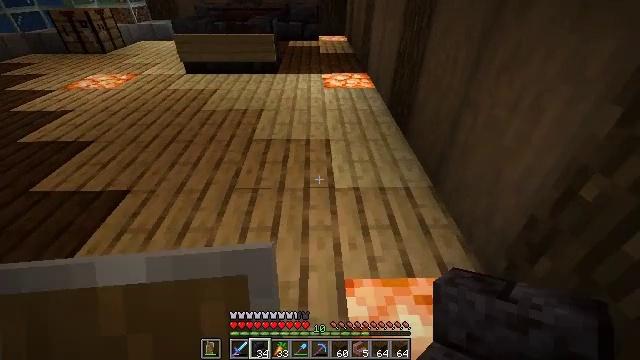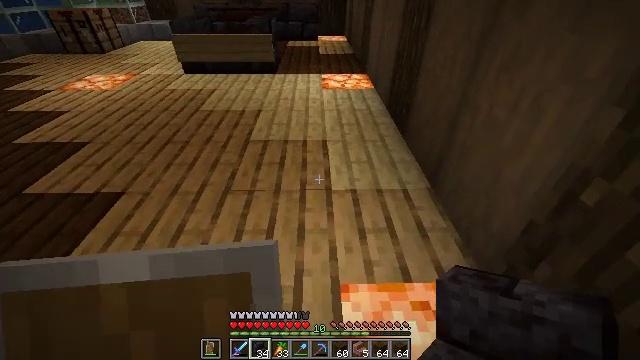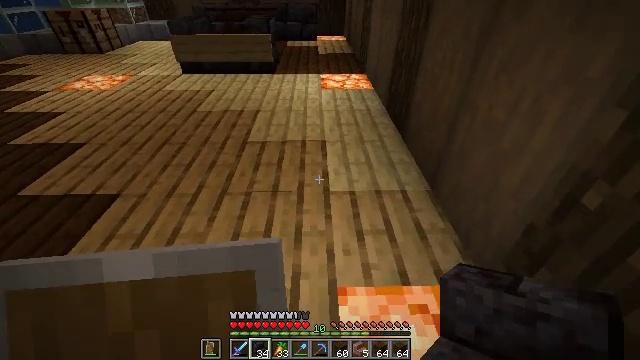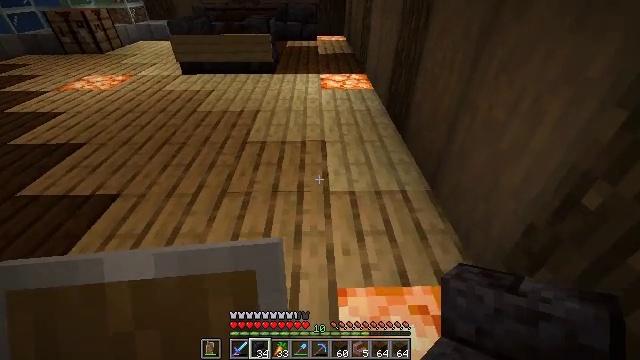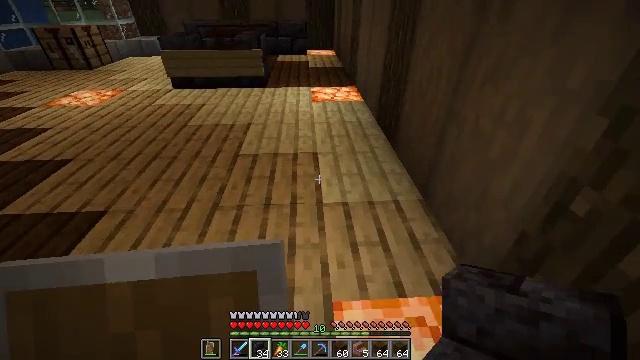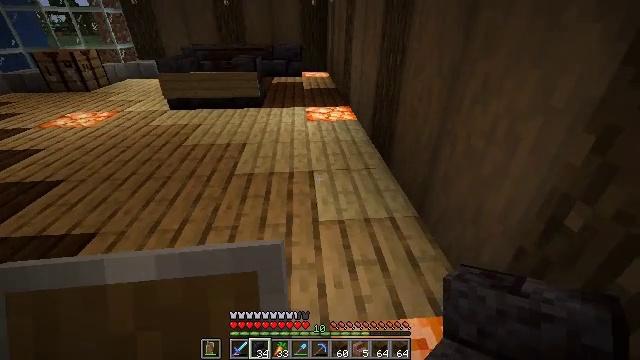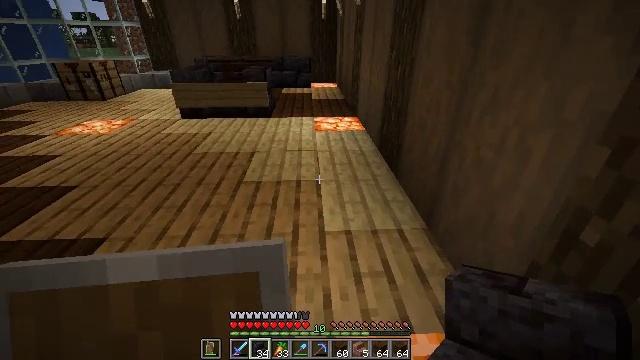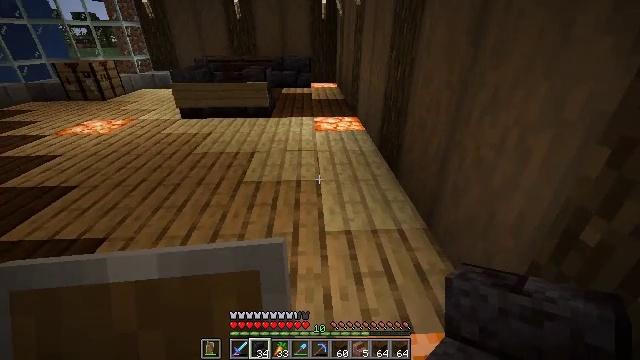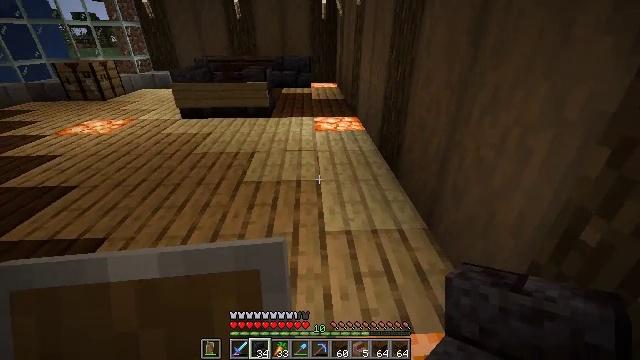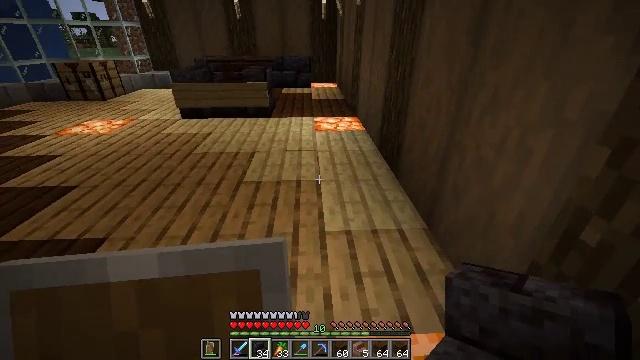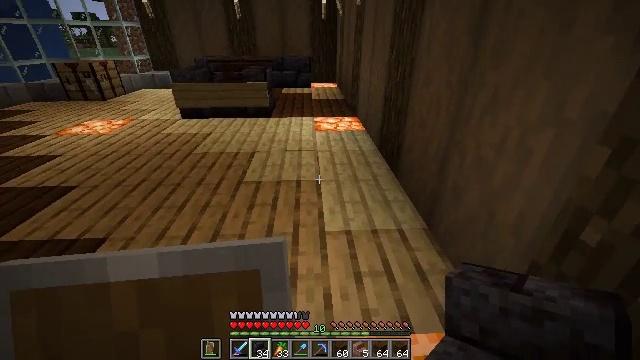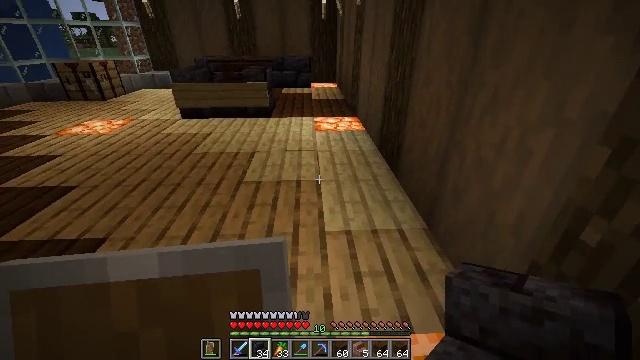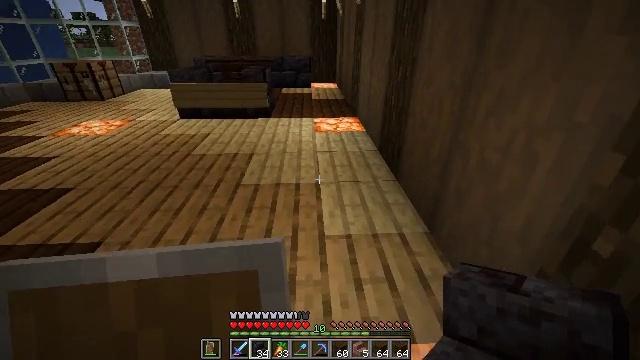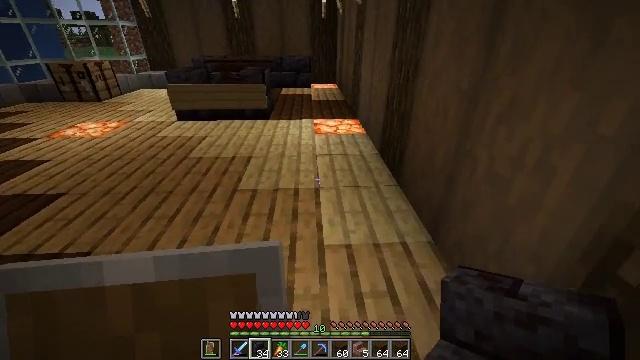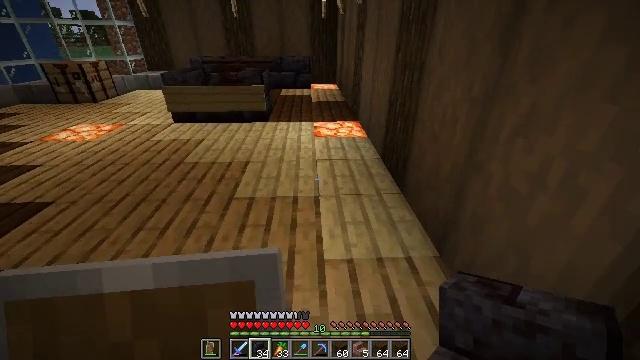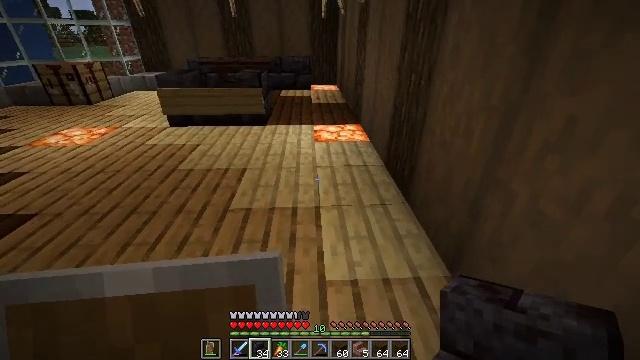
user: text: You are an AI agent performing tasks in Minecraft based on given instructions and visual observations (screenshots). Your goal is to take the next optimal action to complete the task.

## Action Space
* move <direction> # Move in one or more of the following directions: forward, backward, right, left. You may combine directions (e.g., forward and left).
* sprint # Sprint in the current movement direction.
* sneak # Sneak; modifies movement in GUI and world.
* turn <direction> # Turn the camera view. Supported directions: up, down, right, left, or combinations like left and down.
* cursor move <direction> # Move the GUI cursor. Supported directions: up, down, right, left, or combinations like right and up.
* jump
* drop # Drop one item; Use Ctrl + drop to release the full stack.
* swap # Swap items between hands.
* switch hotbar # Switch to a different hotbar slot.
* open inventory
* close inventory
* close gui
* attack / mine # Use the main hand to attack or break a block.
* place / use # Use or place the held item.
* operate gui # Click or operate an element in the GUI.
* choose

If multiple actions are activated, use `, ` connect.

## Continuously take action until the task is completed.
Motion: motion action
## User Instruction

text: Mine polished blackstone brick stairs.
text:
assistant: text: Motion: no_op
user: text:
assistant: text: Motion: no_op
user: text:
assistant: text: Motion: no_op
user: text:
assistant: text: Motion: turn right and up
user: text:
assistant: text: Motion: turn right and up
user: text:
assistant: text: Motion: turn left and up
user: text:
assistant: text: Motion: no_op
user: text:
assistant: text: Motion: no_op
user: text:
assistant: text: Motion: no_op
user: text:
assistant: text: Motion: no_op
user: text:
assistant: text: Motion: no_op
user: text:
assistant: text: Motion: move forward
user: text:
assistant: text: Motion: move forward
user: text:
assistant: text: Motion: move forward
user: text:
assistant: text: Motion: no_op
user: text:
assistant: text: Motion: no_op
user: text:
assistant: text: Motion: no_op
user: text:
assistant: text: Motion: no_op
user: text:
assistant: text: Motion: no_op
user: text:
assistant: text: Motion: no_op
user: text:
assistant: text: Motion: no_op
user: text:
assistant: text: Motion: turn down
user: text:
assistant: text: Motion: turn down
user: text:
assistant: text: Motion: no_op
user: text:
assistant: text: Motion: no_op
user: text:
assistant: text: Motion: no_op
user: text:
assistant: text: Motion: no_op
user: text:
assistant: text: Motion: move right, turn down
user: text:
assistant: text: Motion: move right, turn right and down
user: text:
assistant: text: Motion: move right